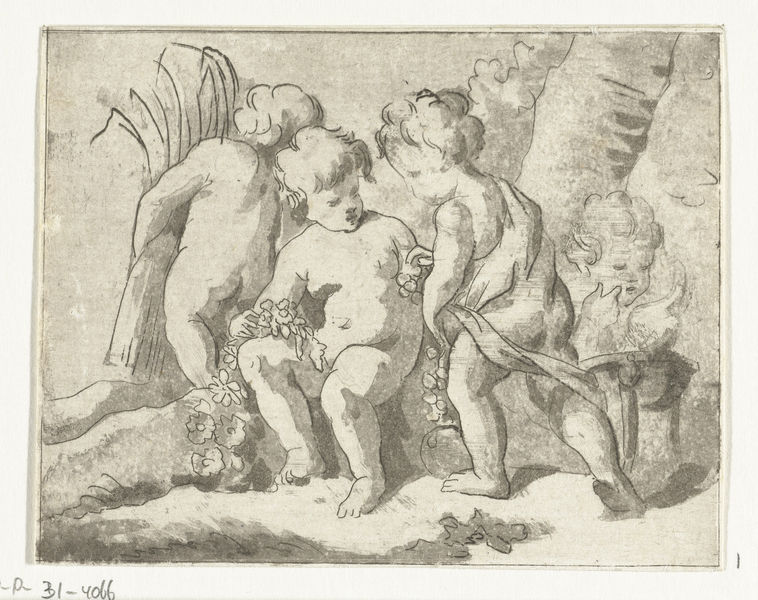
Titel: Vier seizoenen voorgesteld door vier kinderen
Künstler: Anthonie van den Bos
Standort: Amsterdam
Institution: Rijksmuseum
Schlagwörter: people, arm, black, face, girls, hair, nose, old, painting, robe, sit, sitting, talking, flowers, print, plant, hand, flower, angel, angels, clouds, naked, nude, nudity, rock, tree, girl, nature, young, trees, boy, child, eyes, feet, ribbon, stand, forest, plants, drawing, black and white, frame, chin, mouth, scarf, monochrome, sketch, walking, wings, children, cherub, cherubs, cupid, reading, outside, person, sunny, human, laurel, leaves, walk, watercolor, art, back, butt, pants, cloth, fire, fingers, book, leaf, play, pen and ink, wash, cave, baby, four, working, kids, playing, humans, carrying, kid, standing, boys, bowl, hay, straw, babies, ass, wheat, bundle, fat, framed, belly, short hair, grain, siting, give, exploring, chubby, ribon, siblings, p-31-4066, censored, 4066, four cherubs, outisde, leavers, psture